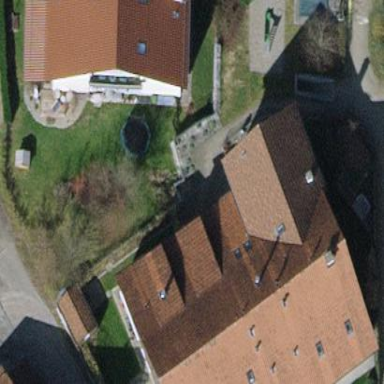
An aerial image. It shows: Terrace building.